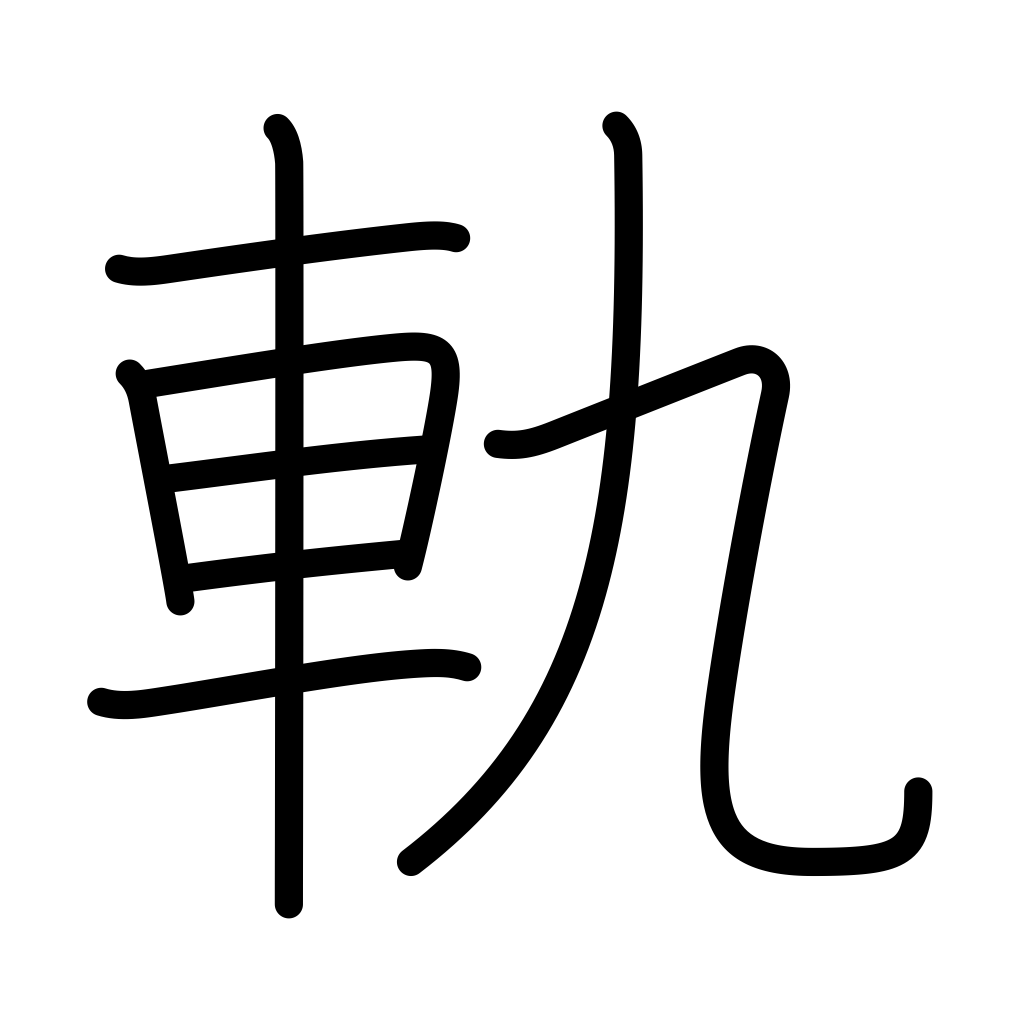
Meaning: rut, wheel, track, model, way of doing